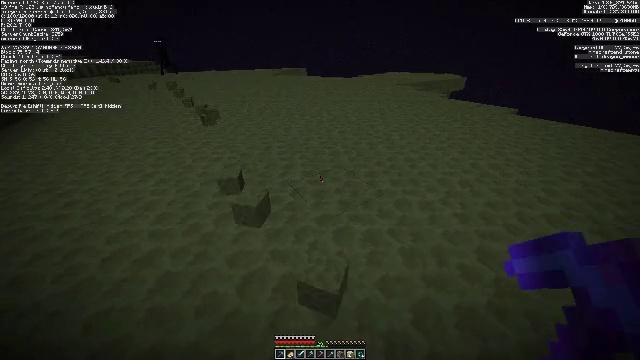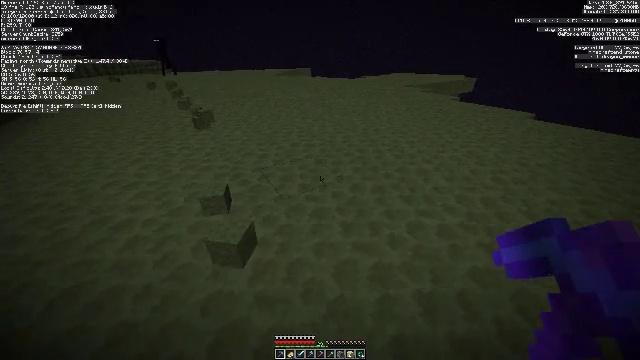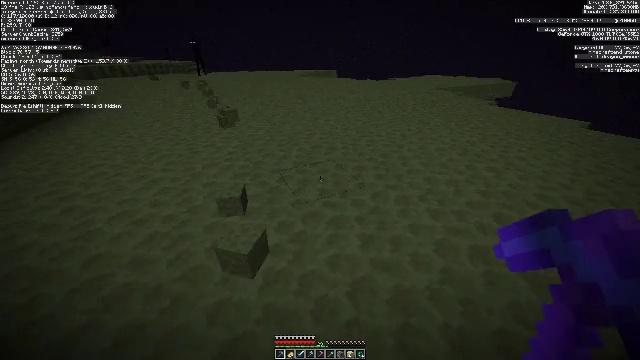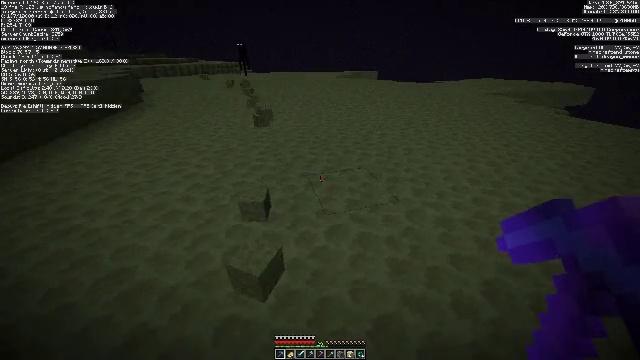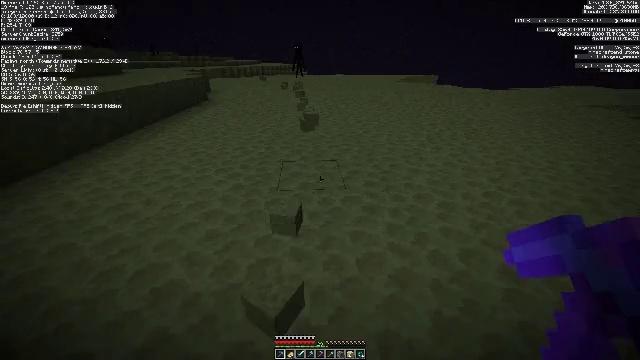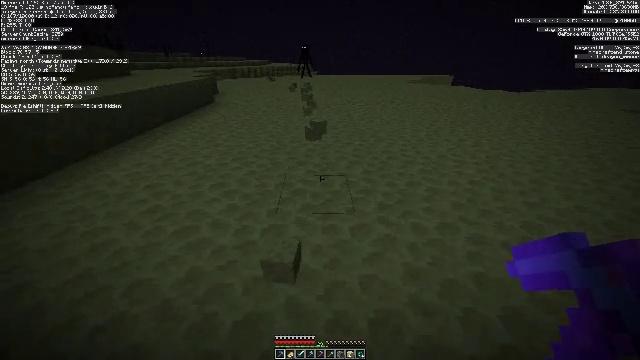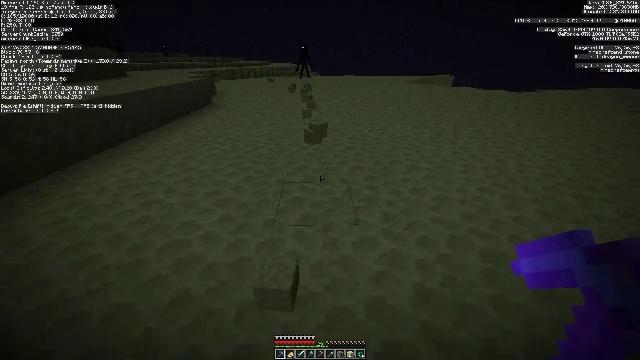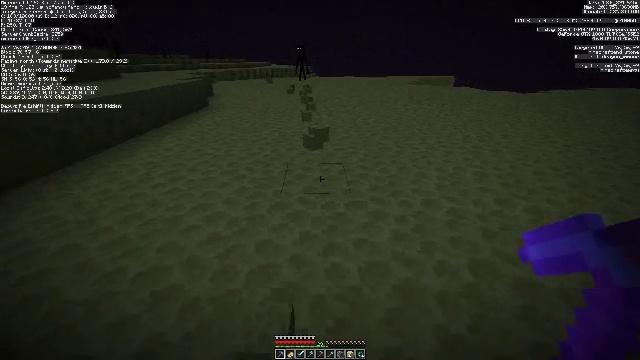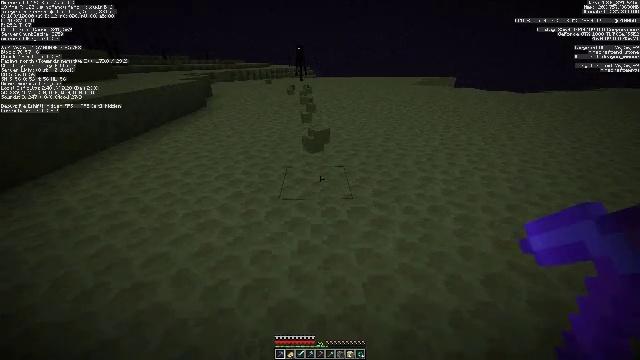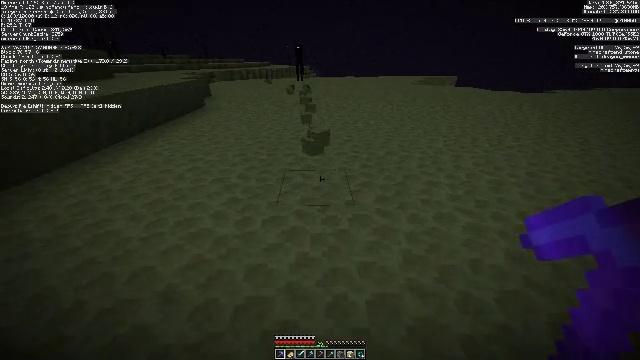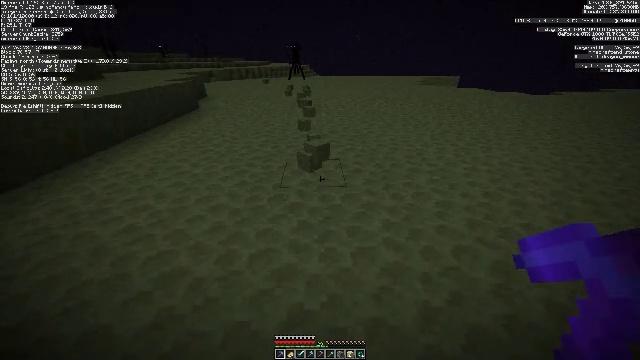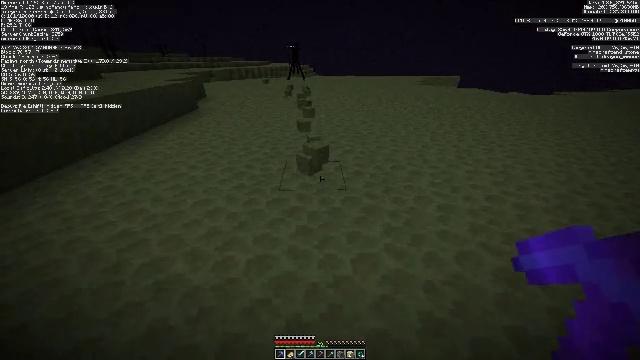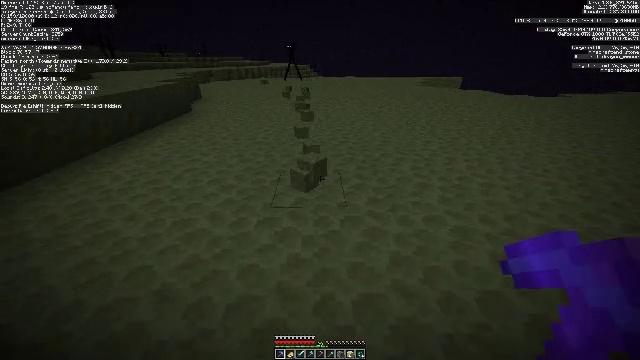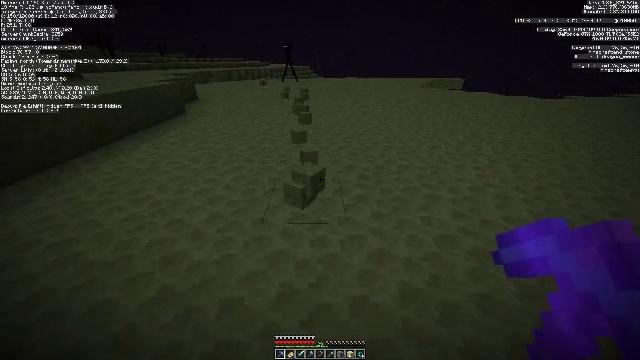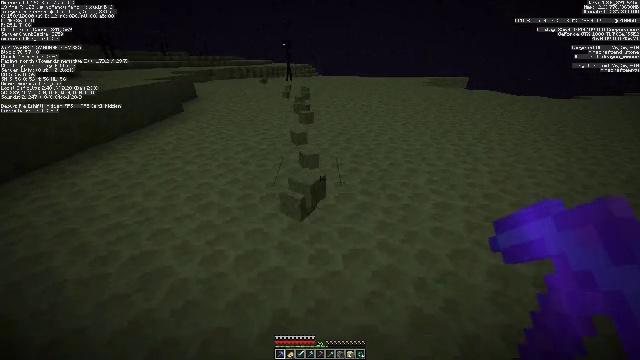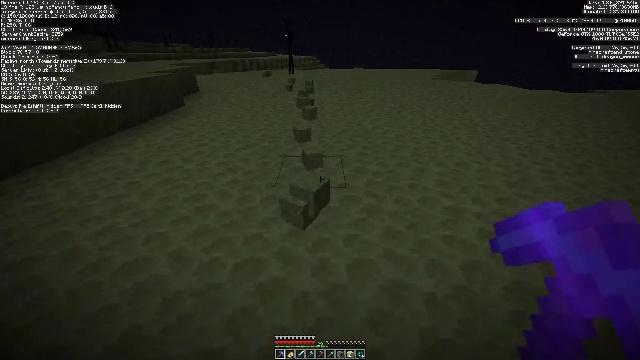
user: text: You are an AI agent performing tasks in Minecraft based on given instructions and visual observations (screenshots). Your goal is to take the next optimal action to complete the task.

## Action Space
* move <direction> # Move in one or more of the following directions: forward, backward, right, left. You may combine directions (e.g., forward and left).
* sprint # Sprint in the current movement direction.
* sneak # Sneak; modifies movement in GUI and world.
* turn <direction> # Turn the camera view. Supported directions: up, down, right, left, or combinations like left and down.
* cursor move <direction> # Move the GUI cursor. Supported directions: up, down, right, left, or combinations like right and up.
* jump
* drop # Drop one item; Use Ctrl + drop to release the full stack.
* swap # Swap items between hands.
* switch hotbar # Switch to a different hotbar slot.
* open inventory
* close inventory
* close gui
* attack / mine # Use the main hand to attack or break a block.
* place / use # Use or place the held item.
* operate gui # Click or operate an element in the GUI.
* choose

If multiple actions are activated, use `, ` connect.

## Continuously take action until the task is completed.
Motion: motion action
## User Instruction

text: Break some end stone blocks.
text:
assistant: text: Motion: move forward, turn left
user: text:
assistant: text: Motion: move forward, turn left
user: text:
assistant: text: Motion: move forward, turn left
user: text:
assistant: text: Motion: move forward, turn left
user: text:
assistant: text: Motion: move forward, turn left
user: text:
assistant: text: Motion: move forward
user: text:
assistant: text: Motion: move forward
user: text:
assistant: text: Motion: move forward
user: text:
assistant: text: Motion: move forward
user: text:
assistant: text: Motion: move forward
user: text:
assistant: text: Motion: move forward
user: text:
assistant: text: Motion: move forward
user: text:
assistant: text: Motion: move forward
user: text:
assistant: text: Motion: move forward
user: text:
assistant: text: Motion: move forward, turn left and down
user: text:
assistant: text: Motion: move forward, turn down
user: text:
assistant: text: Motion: move forward, turn down
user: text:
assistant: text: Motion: move forward, turn down
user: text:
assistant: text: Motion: move forward, turn down
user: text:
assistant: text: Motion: move forward
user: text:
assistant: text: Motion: move forward
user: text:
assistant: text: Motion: move forward
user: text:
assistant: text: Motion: move forward
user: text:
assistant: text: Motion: move forward
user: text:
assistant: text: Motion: move forward
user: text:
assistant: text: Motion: move forward
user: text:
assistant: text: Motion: move forward
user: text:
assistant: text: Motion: move forward
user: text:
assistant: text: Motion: move forward
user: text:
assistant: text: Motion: move forward, turn left